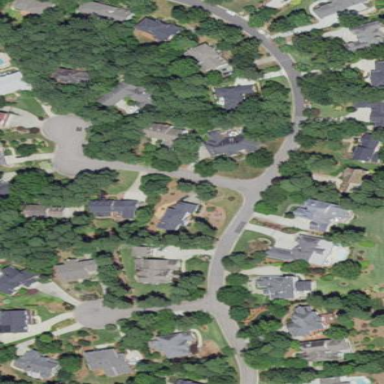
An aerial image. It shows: Residential neighbourhood.